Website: bh-photo
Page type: billing-address
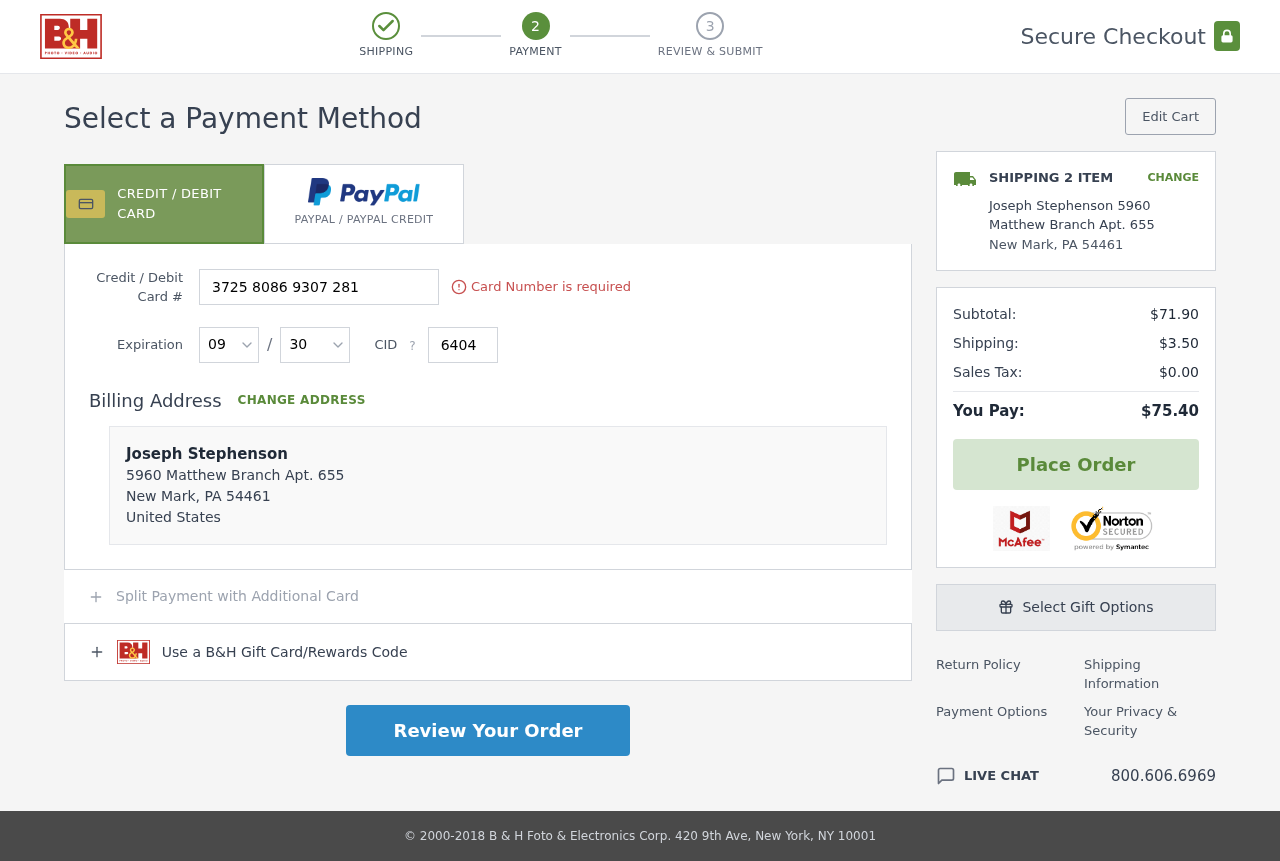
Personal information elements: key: PII_CARD_CVV
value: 6404
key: PII_CARD_EXPIRY_MONTH
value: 09
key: PII_CARD_EXPIRY_YEAR
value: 30
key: PII_CARD_NUMBER
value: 3725 8086 9307 281
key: PII_CITY
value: New Mark
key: PII_COUNTRY
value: United States
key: PII_FULLNAME
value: Joseph Stephenson
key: PII_FULLNAME2
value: Joseph Stephenson
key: PII_POSTCODE
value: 54461
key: PII_STATE_ABBR
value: PA
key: PII_STREET
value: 5960 Matthew Branch Apt. 655
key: PII_POSTCODE_FULL
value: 54461
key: PII_POSTCODE_NUMERIC
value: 54461
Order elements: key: ORDER_NUM_ITEMS
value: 2
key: ORDER_SUBTOTAL
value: $71.90
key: ORDER_SHIPPING_COST
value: $3.50
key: ORDER_TAX
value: $0.00
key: ORDER_TOTAL
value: $75.40